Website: walmart
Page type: account-selection
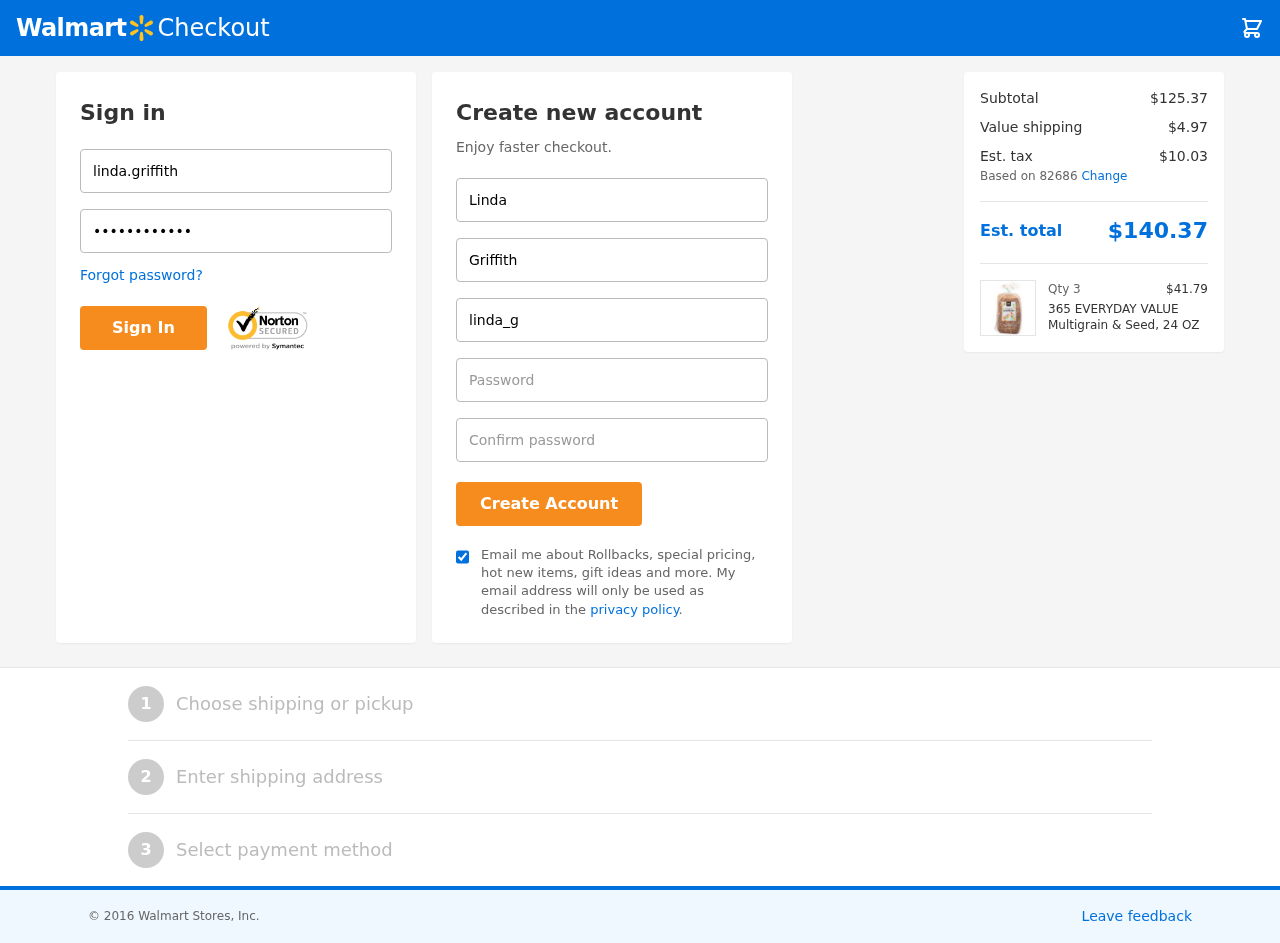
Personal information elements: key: PII_EMAIL
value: linda_griffith@gmail.com
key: PII_FIRSTNAME
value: Linda
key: PII_LASTNAME
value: Griffith
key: PII_LOGIN_USERNAME
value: linda.griffith
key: PII_POSTCODE
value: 82686
Product elements: key: PRODUCT1_NAME
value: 365 EVERYDAY VALUE Multigrain & Seed, 24 OZ
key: PRODUCT1_PRICE
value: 41.79
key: PRODUCT1_QUANTITY
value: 3
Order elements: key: ORDER_SUBTOTAL
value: $125.37
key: ORDER_SHIPPING_COST
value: $4.97
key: ORDER_TAX
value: $10.03
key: ORDER_TOTAL
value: $140.37